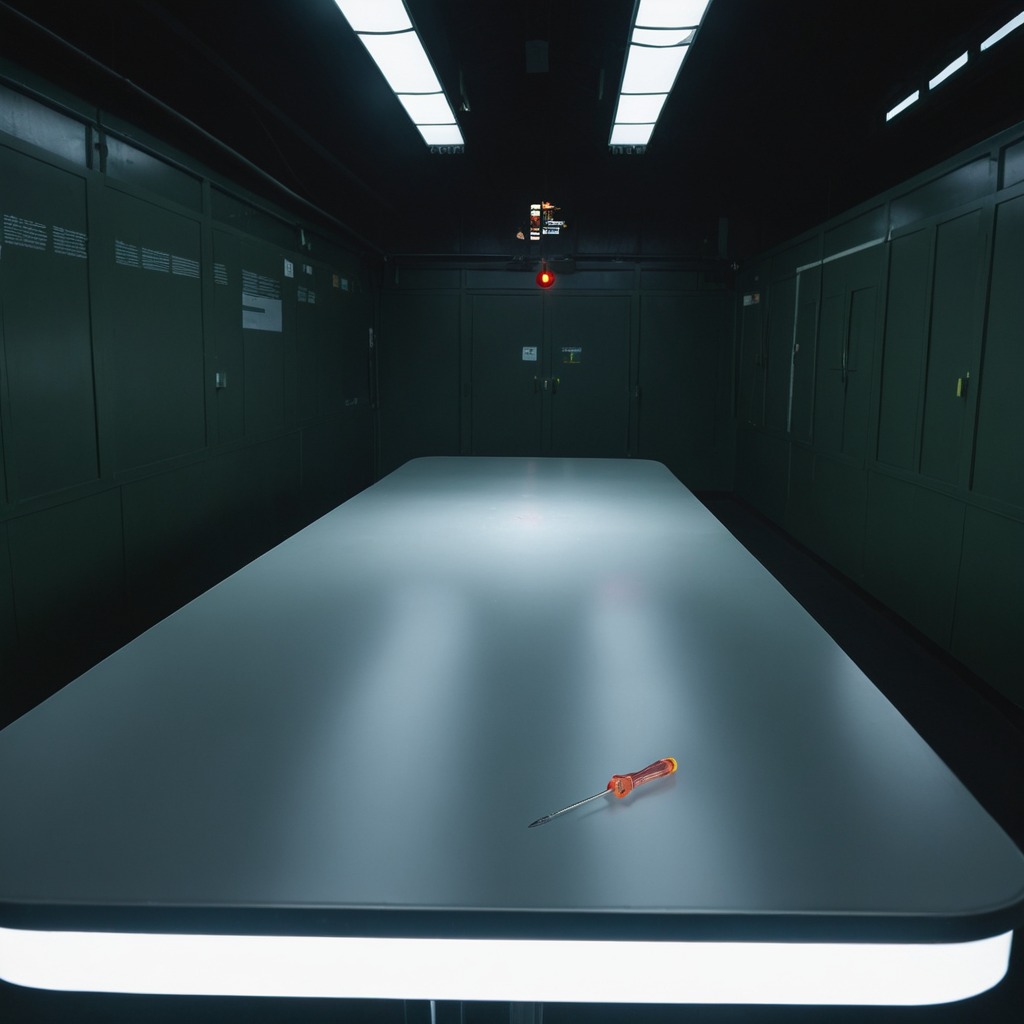
A screwdriver is lying on the clean empty table in a railway signal maintenance room lit by harsh overhead fluorescents.